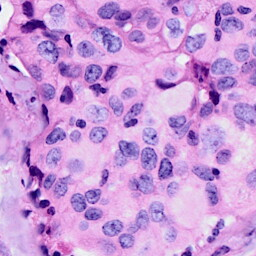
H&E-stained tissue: Breast